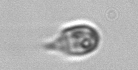
Label: Balanion